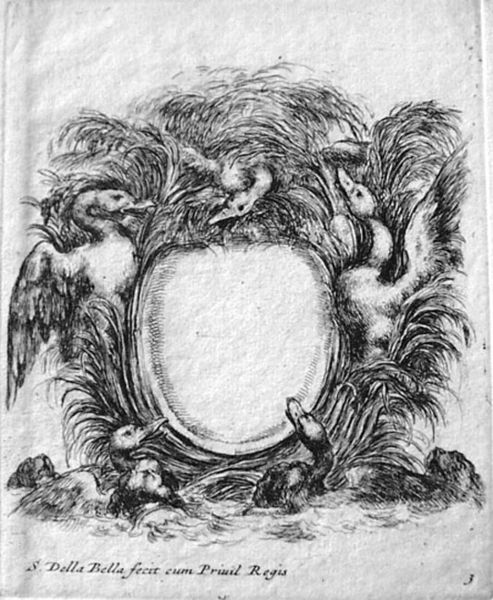
Titel: Neu erfundene Kartuschen (Nouuelles inuentions de Cartouches): Kartusche aus Seegras, umringt von fünf (Enten?) Gänsen
Künstler: Stefano della Bella
Standort: Karlsruhe
Institution: Staatliche Kunsthalle Karlsruhe
Schlagwörter: adler, feder, flügel, kopf, vogel, wasser, weiß, fluss, grün, see, teich, ufer, frankreich, grau, köpfe, schwarz, skizze, stroh, zeichnung, gras, hund, hunde, tier, tiere, wiese, ornament, augen, federn, gefieder, halten, rahmen, schüssel, bild, fünf, hals, signatur, spiegel, gräser, halme, natur, schilf, vögel, boden, blatt, pflanzen, fliegen, oval, tondo, umrandung, schrift, wellen, papier, rahmung, ente, gans, schnabel, schwan, italien, studie, heu, grafik, graphik, enten, feathers, king, könig, white, black, dark, gray, kartusche, painting, sit, verzierung, mirror, name, schild, tusche, medaillon, kohle, schwimmen, druck, schwarzweiss, druckgrafik, schraffur, radierung, stich, seite, text, buchstaben, schraffiert, bleistift, gänse, hälse, küken, pelikan, schnäbel, wasservögel, entwurf, viel, wappen, feather, federkleid, apple, cloud, schwart, nest, lake, nature, water, königin, grass, light, bushes, siegel, drawing, paper, emblem, black and white, bären, shadow, animals, bird, illustration, sketch, birds, schwäne, wings, children, wasservogel, ehrung, eier, leaves, latein, italienisch, pencil, coat of arms, crest, circle, pond, shield, grafit, stare, shading, straffiert, baby, flock, beak, wappenschild, bum, rusche, latin, brut, gelege, egg, gross, swimming, birth, 3, s, ei, warm, 5, regis, bella, blac, cum, della bella, writting, number, beaks, cartouche, fecit, g, together, ducks, duck, ostrich, stems, born, della, b;ack, flühel, tails, schwahn, schwarz+weiss, gravurplatte, contrada, waterfowl, primil, swans, burd, feiert, primit, heck, bills, nests, bblela, blades of grass, fluff, black and whute